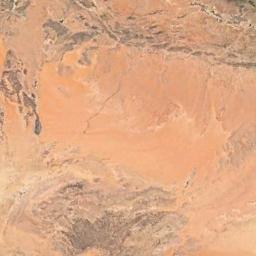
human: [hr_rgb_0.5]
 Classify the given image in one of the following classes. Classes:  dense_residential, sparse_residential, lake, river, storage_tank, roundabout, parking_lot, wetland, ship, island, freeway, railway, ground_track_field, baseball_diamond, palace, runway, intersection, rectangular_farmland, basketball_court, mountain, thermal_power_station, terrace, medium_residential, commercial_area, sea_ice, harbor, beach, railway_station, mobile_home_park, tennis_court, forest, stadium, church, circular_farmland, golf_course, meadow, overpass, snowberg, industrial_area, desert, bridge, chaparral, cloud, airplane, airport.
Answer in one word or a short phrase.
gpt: desert